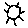
Label: sun